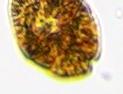
Label: Akashiwo